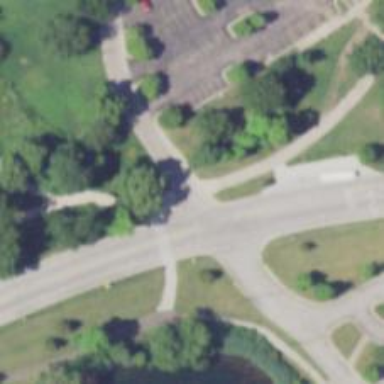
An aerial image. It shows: Uncontrolled footway crossing with zebra markings.